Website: lowes
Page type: billing-address
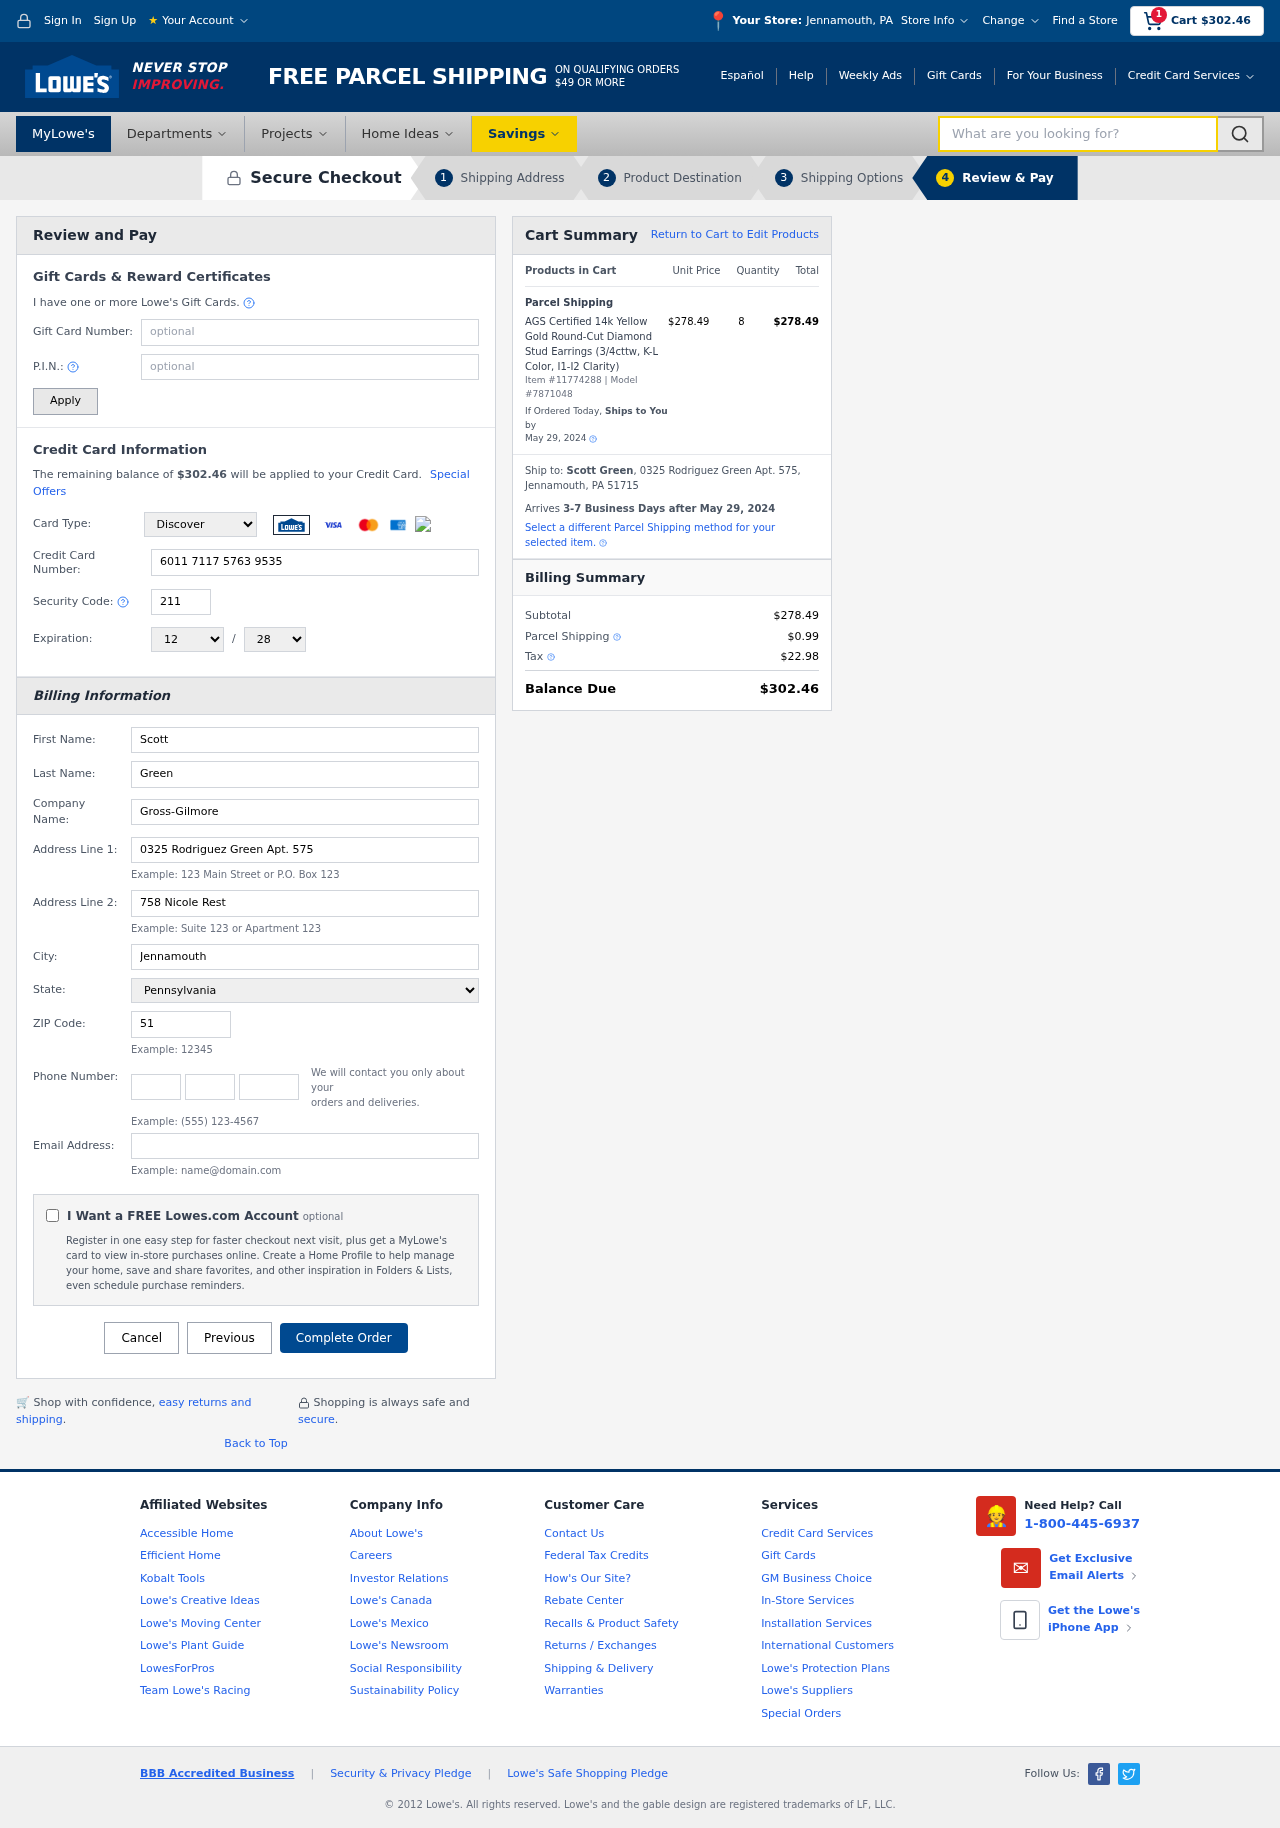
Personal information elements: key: PII_CARD_CVV
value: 211
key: PII_CARD_EXPIRY_MONTH
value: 12
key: PII_CARD_EXPIRY_YEAR
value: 28
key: PII_CARD_NUMBER
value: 6011 7117 5763 9535
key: PII_CARD_TYPE
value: Discover
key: PII_CITY
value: Jennamouth
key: PII_CITY_STATE
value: Jennamouth, PA
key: PII_COMPANY
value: Gross-Gilmore
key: PII_EMAIL
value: sgreen@gmail.com
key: PII_FIRSTNAME
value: Scott
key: PII_FULLNAME
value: Scott Green
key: PII_LASTNAME
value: Green
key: PII_PHONE_AREA
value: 915
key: PII_PHONE_PREFIX
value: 548
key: PII_PHONE_SUFFIX
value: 5003
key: PII_POSTCODE
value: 51715
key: PII_STATE
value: Pennsylvania
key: PII_STREET
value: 0325 Rodriguez Green Apt. 575
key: PII_STREET2
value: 758 Nicole Rest
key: PII_CITY_STATE_ZIP
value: Jennamouth, PA 51715
Product elements: key: PRODUCT1_NAME
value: AGS Certified 14k Yellow Gold Round-Cut Diamond Stud Earrings (3/4cttw, K-L Color, I1-I2 Clarity)
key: PRODUCT1_PRICE
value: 278.49
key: PRODUCT1_QUANTITY
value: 8
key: PRODUCT_ITEM_NUMBER
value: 11774288
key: PRODUCT_MODEL_NUMBER
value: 7871048
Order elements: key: ORDER_SUBTOTAL
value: $302.46
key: ORDER_TOTAL
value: $302.46
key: ORDER_SHIPPING_DATE
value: May 29, 2024
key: ORDER_SUBTOTAL
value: $278.49
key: ORDER_DELIVERY_DATE
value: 3-7 Business Days after May 29, 2024
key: ORDER_SHIPPING_DATE2
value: May 29, 2024
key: ORDER_SUBTOTAL2
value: $278.49
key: ORDER_SHIPPING_COST
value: $0.99
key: ORDER_TAX
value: $22.98
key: ORDER_TOTAL2
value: $302.46
Search elements: key: HEADER_SEARCH
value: What are you looking for?